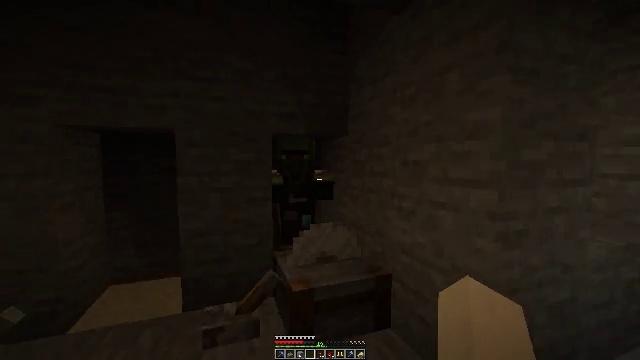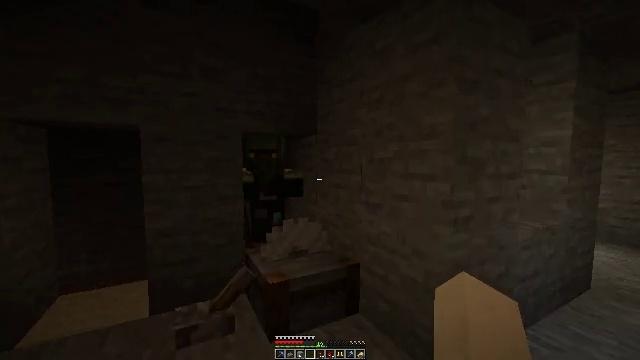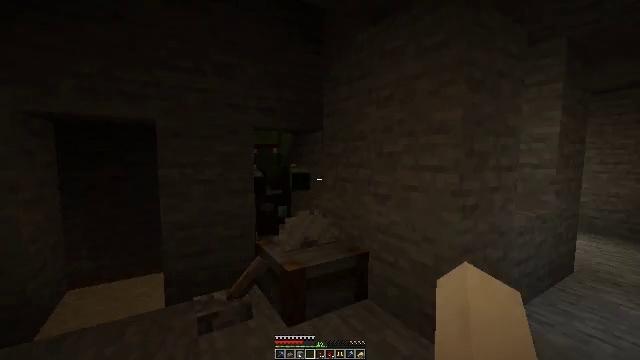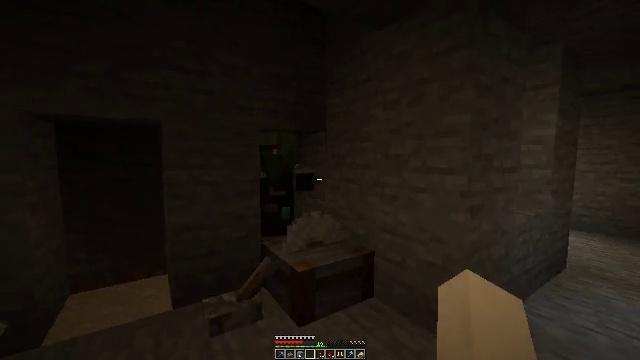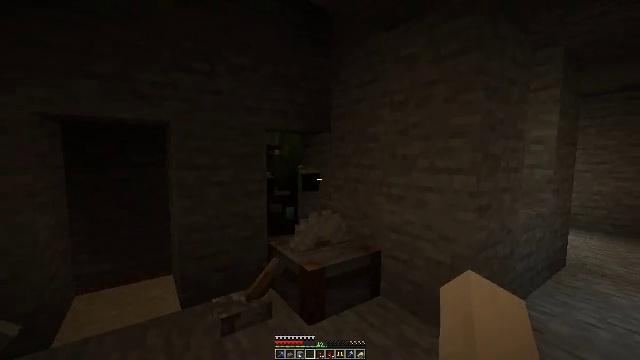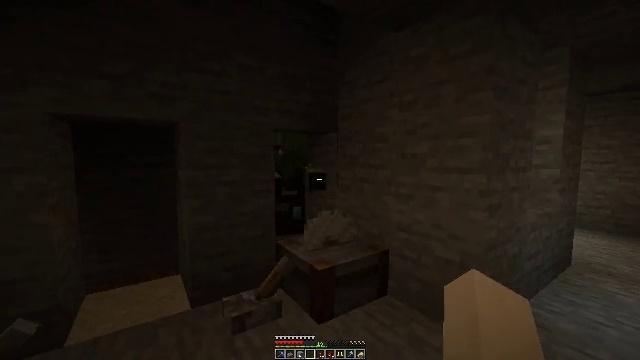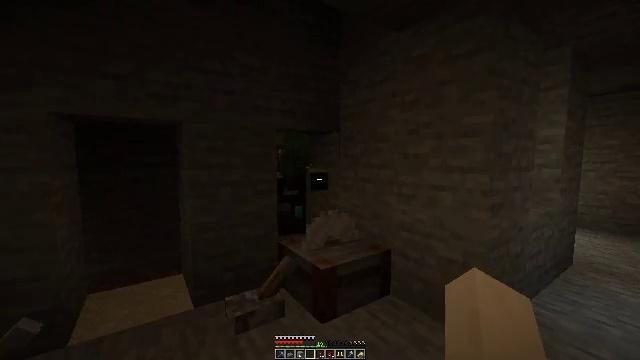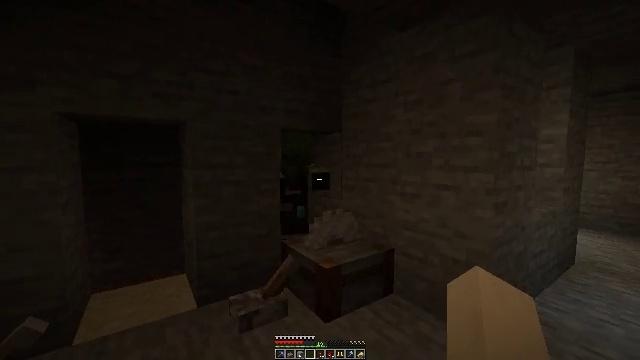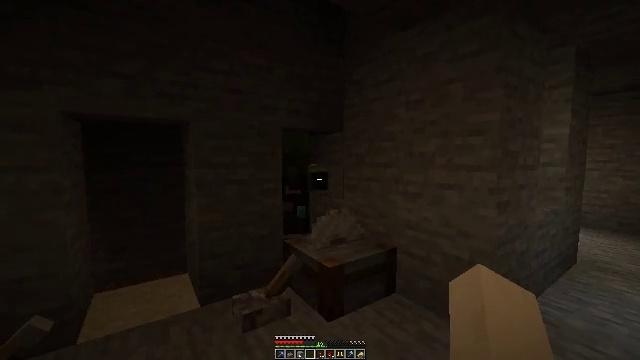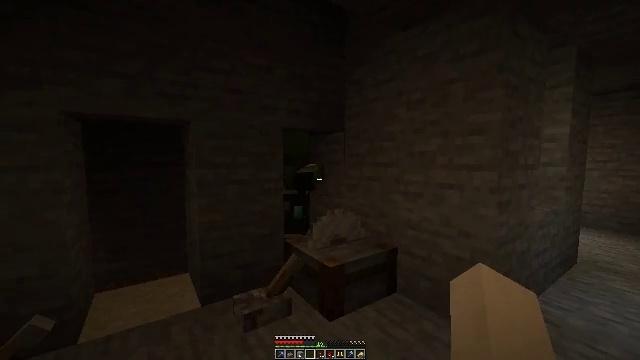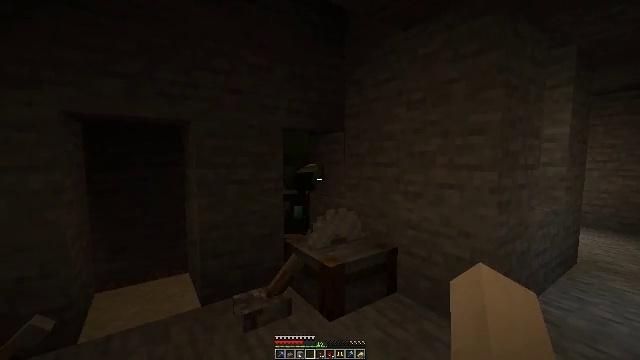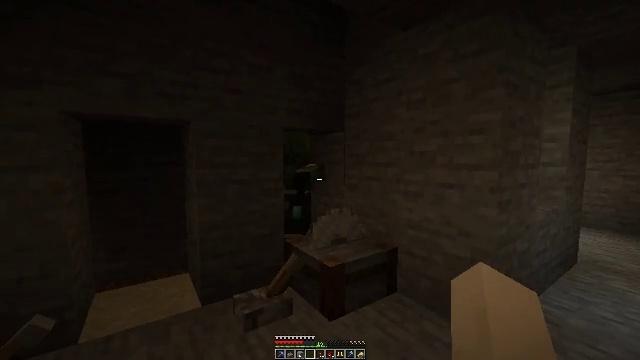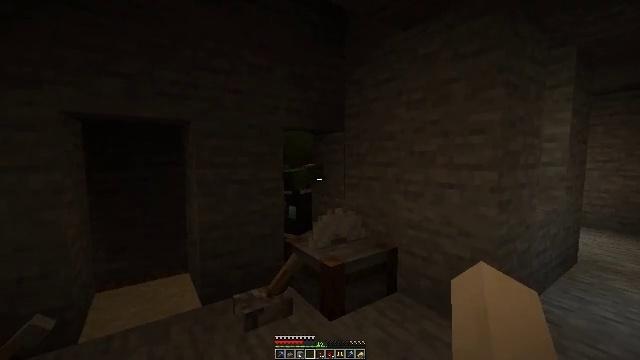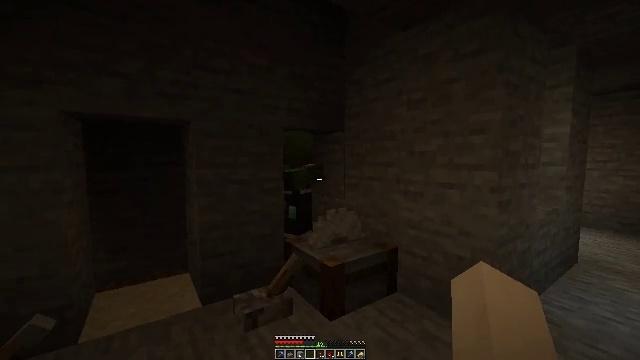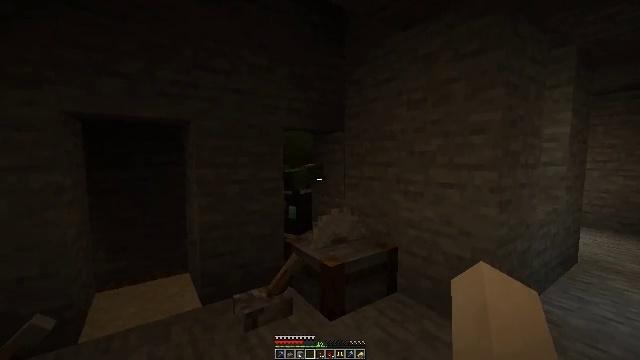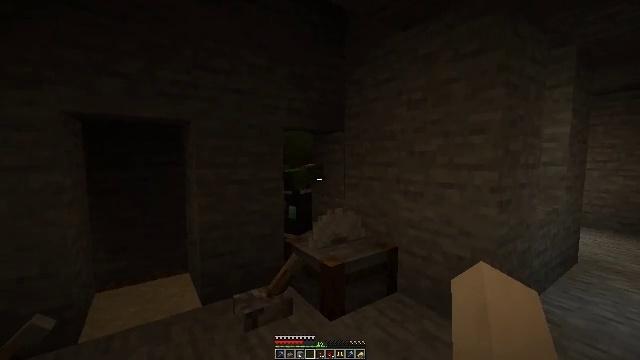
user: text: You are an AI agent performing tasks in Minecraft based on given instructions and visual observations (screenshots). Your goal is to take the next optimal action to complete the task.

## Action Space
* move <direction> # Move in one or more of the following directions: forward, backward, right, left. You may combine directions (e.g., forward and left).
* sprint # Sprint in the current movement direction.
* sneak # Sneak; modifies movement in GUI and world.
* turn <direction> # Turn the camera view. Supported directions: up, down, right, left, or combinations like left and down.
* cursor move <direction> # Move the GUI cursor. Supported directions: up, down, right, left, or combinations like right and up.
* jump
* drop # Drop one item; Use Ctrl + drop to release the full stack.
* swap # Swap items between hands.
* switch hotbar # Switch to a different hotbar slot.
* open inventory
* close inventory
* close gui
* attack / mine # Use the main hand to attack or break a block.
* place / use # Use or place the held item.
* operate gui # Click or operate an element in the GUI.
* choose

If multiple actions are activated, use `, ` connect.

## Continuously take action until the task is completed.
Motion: motion action
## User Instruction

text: Break the brown mushroom from its spot.
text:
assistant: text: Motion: move left, turn right
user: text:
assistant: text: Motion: move left, turn right
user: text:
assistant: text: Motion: move left, turn right
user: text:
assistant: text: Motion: no_op
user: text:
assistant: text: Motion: no_op
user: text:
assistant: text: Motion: no_op
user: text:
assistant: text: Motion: no_op
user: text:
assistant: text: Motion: no_op
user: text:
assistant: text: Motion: no_op
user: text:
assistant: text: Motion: no_op
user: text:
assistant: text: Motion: no_op
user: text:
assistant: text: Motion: no_op
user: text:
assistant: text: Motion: no_op
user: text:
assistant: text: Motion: no_op
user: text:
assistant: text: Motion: no_op
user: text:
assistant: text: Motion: turn left
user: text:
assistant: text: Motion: move forward, turn left and down
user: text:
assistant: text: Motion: move forward, turn left and down
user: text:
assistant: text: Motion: move forward, turn left and down
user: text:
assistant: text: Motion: move forward, turn left and down
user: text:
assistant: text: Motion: move forward and move right, turn left and down
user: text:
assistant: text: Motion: move forward and move right, turn left
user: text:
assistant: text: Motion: move forward and move right, turn left and down
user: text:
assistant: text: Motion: move forward and move right, turn left
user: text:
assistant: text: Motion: move forward and move right, turn left
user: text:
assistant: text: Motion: move right, turn left
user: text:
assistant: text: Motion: turn left
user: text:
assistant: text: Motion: no_op
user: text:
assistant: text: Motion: no_op
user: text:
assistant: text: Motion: no_op